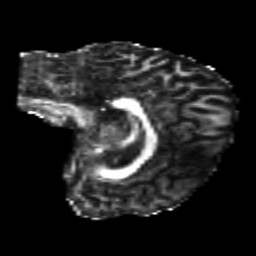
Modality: FA
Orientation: sagittal
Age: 24
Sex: female
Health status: healthy
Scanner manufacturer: philips
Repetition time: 7.476 s
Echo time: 0.08753 s